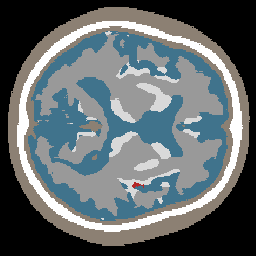
Label: lesion